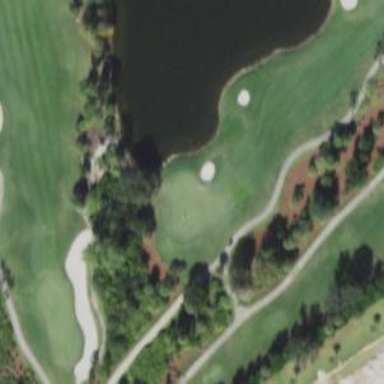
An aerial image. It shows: Path designated for golf carts.